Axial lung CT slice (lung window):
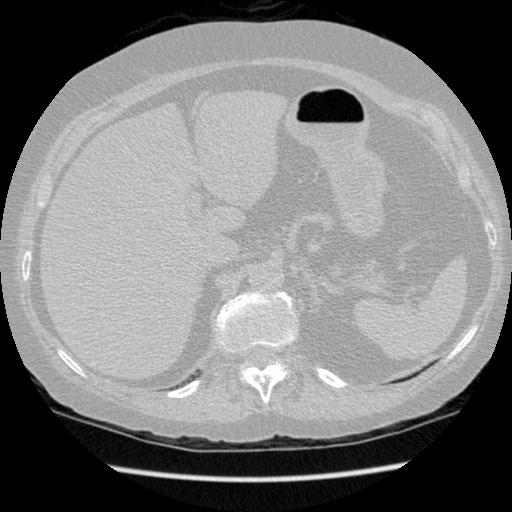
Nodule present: no